Interaction volume radius: 5 \u00c5
Interaction volume height: 15 \u00c5
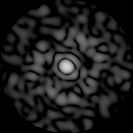
Disorder parameter: 0.7609